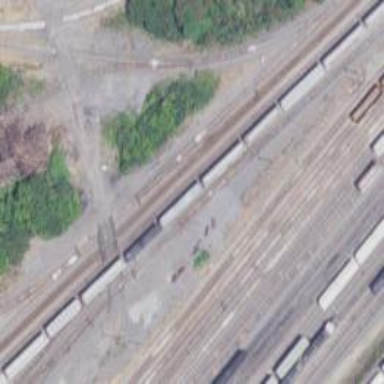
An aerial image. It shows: Railway yard.